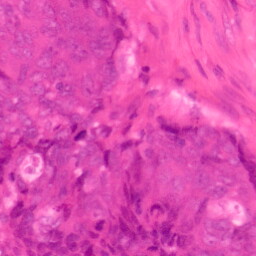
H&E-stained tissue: Colon